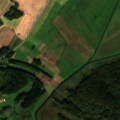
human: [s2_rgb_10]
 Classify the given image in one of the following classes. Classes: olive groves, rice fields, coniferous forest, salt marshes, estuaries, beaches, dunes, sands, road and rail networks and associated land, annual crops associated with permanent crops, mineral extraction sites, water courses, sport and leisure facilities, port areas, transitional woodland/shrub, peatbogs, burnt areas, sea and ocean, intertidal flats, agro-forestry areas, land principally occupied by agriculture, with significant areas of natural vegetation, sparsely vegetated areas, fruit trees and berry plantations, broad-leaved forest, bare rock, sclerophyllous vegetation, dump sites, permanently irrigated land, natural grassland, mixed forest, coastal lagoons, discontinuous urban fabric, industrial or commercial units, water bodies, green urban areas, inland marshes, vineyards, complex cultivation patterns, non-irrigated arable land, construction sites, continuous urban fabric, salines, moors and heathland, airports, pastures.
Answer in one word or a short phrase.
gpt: discontinuous urban fabric, non-irrigated arable land, pastures, complex cultivation patterns, land principally occupied by agriculture, with significant areas of natural vegetation, mixed forest